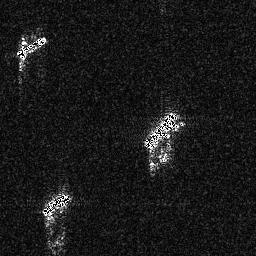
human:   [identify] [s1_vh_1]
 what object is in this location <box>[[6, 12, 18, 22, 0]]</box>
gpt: <ref>1 medium ship at the top left</ref>